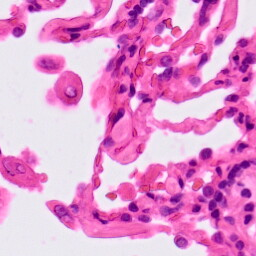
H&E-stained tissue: Lung